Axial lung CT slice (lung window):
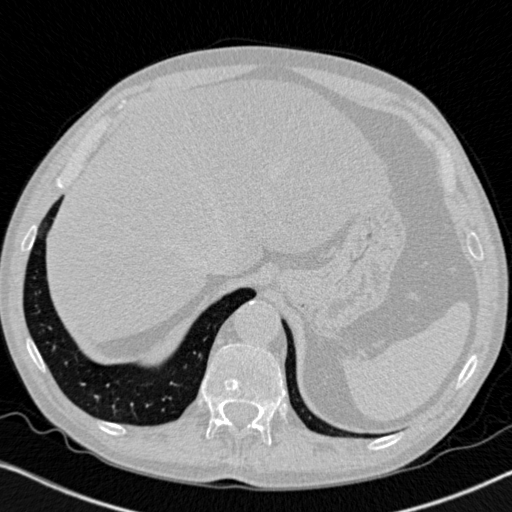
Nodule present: no